Question: I have a database as attached, in which i have a BirthDate column which is split into BirthYear, BirthMonth and BirthDayNumber.

eg. For BirthDate:
'''
Wednesday, May 10, 1899
BirthYear:1899
BirthMonth : 5
BirthDayNumber :10
'''
I want to sort the database in the following format( the month and date should be in ascending order and in case if the month and date are equal then it should sort the year in descending order)
'''
01 January 2011
02 January 2012
02 January 2008
05 August 2012
06 September 2001
12 December 1899
'''
Can you please help me out with the query for displaying the list in this format.
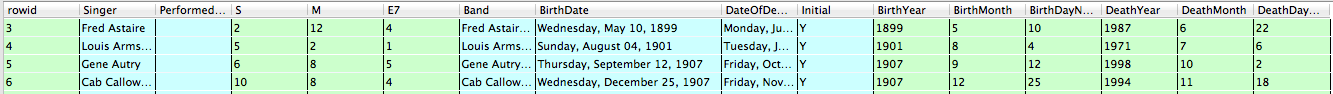
Answer: Think this works
<URL>
Using this code
'''
SELECT birthdate FROM testdate
ORDER BY
BirthDayNumber ASC, BirthMonth ASC, BirthYear Desc
'''